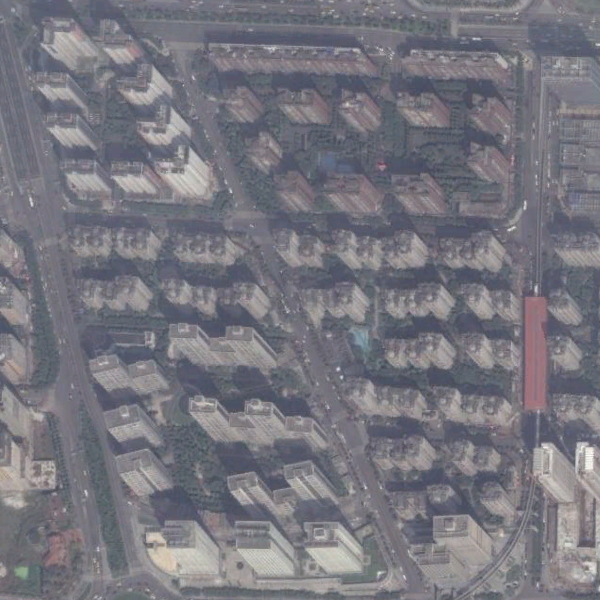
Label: DenseResidential